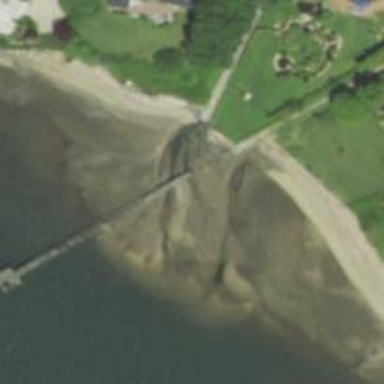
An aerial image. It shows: Ruined pier structure.